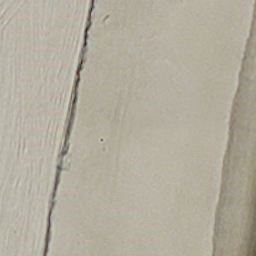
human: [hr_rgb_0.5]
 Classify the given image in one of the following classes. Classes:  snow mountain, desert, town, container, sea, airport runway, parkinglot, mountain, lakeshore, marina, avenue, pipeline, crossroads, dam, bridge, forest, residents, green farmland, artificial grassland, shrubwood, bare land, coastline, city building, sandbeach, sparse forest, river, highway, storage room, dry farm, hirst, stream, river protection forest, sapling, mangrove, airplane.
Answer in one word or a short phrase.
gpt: sandbeach